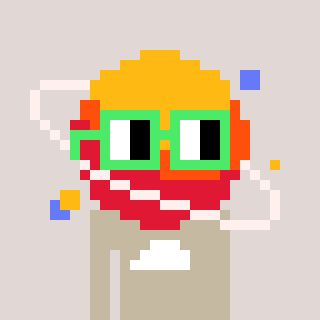
a pixel art character with square light green glasses, a saturn-shaped head and a bege-colored body on a warm background